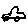
Label: car